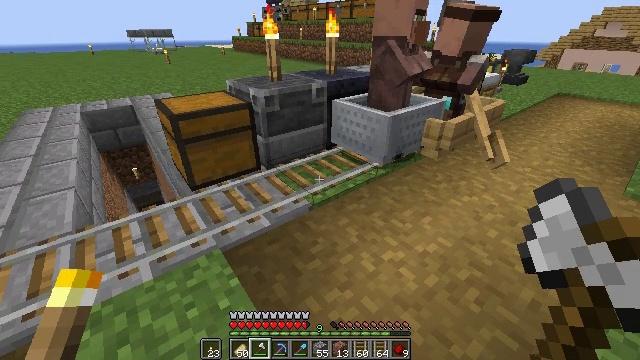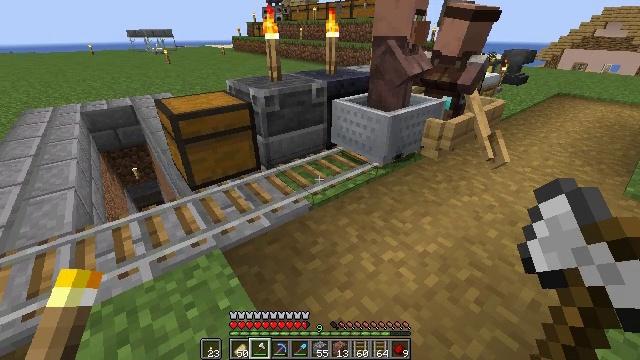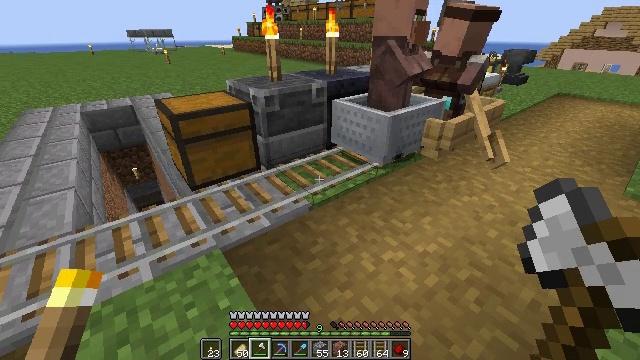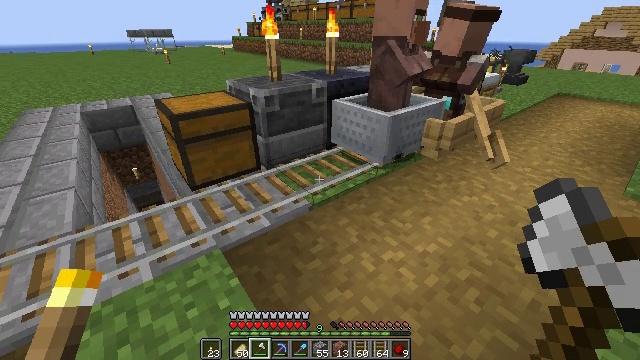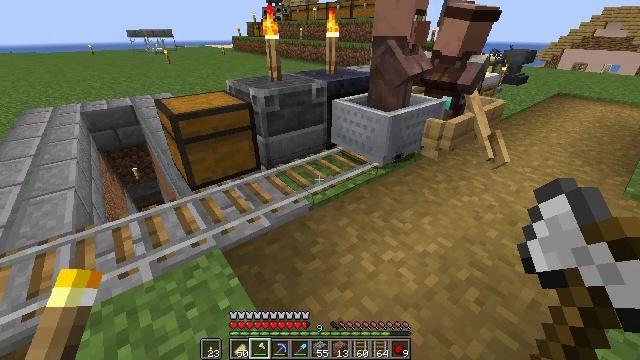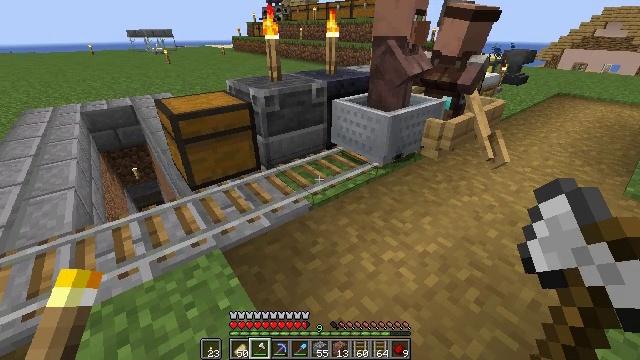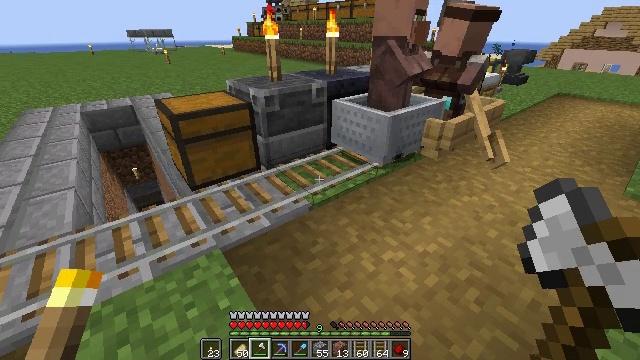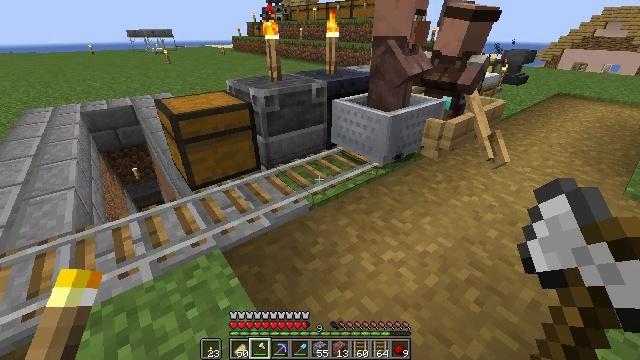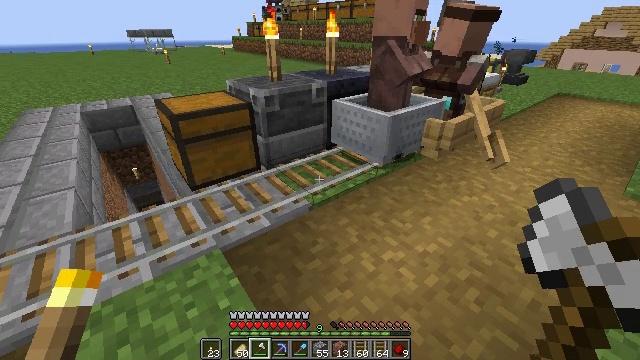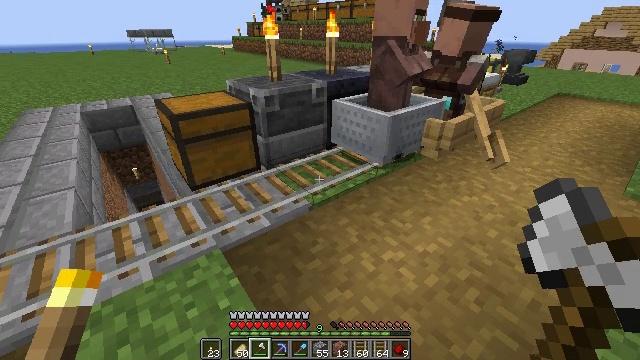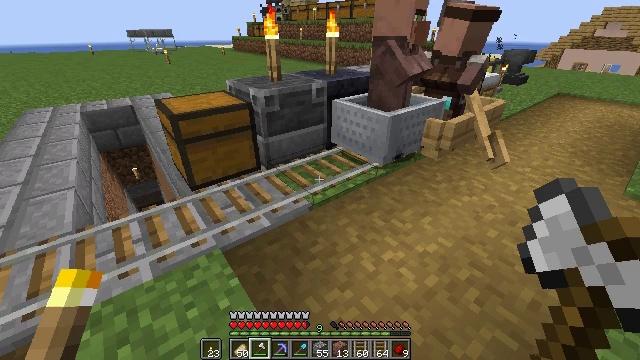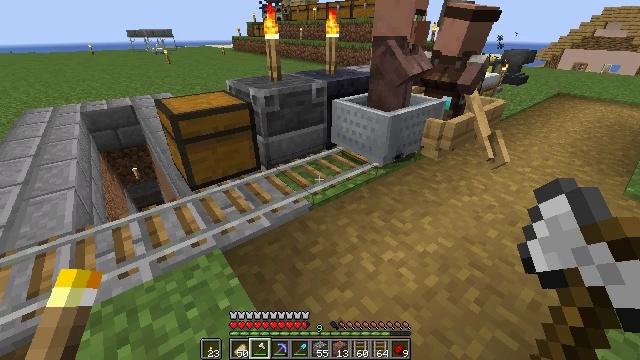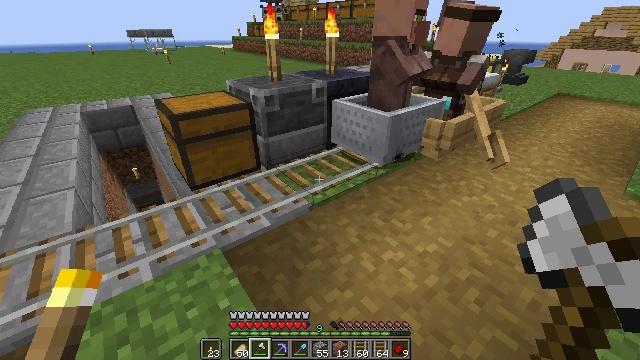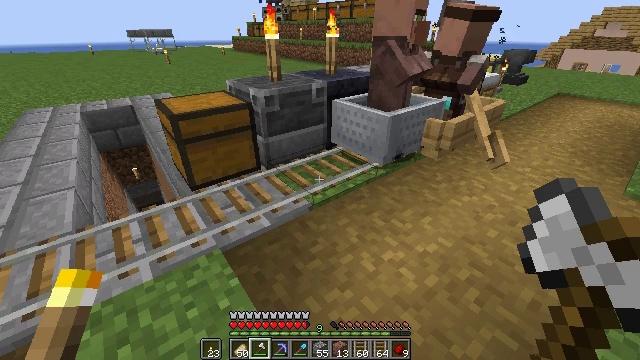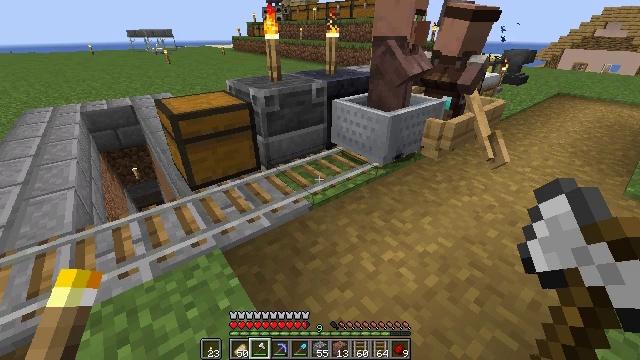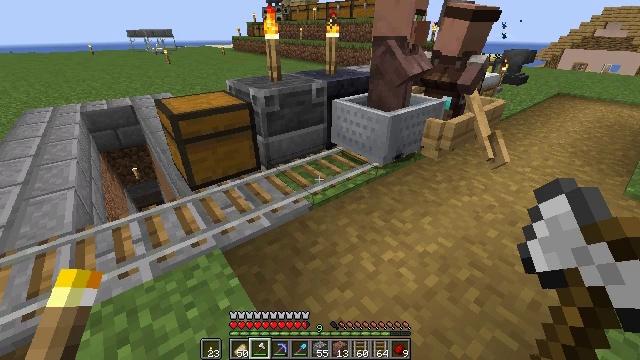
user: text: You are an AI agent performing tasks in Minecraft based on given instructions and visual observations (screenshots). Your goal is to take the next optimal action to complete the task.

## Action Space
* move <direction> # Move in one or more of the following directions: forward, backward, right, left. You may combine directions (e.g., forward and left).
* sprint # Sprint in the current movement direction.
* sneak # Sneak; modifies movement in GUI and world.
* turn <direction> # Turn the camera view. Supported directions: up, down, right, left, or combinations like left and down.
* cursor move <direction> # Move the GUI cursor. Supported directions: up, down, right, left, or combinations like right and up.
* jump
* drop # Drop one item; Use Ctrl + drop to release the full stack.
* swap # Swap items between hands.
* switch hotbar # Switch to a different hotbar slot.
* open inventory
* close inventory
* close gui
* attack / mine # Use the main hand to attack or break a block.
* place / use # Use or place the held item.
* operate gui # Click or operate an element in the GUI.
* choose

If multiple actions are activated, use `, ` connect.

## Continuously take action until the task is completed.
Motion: motion action
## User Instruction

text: Collect rails for building a railway.
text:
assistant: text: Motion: no_op
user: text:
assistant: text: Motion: no_op
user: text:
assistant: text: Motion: no_op
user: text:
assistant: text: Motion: no_op
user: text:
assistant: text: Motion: no_op
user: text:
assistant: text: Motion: no_op
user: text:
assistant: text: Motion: no_op
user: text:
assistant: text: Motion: no_op
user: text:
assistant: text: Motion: no_op
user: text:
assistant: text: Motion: no_op
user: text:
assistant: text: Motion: no_op
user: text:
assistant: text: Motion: no_op
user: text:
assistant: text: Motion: no_op
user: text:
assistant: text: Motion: no_op
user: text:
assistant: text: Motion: no_op
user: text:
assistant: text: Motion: no_op
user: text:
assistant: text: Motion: no_op
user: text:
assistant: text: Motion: no_op
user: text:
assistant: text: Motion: no_op
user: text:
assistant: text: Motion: no_op
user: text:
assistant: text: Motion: no_op
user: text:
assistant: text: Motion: no_op
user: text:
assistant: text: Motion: no_op
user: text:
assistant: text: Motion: no_op
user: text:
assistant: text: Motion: move forward
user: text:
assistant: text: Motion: move forward
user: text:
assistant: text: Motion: move forward
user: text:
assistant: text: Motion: turn down
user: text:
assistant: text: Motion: no_op
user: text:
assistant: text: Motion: no_op